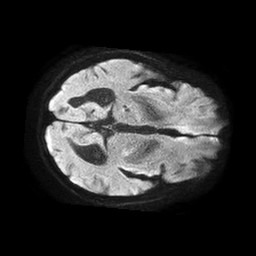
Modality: TRACE
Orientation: axial
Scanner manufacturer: philips
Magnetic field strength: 1.5 T
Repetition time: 4.6 s
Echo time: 0.08517 s